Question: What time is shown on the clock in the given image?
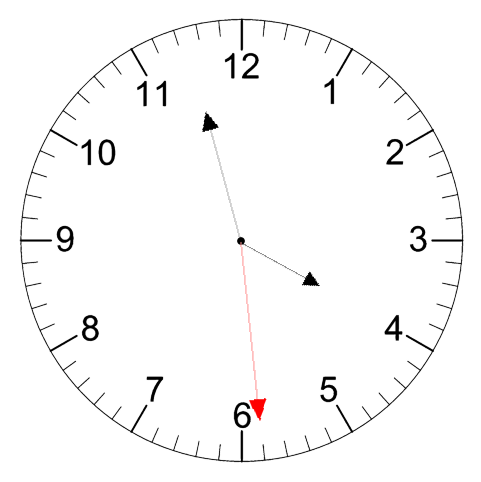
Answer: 03:57:29